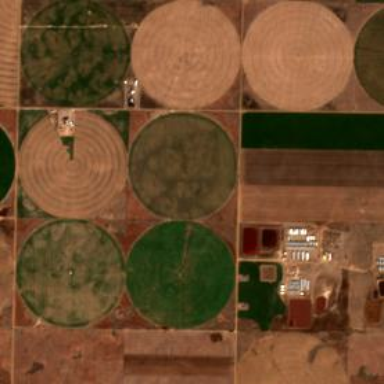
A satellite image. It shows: Farmland with pivot irrigation system.